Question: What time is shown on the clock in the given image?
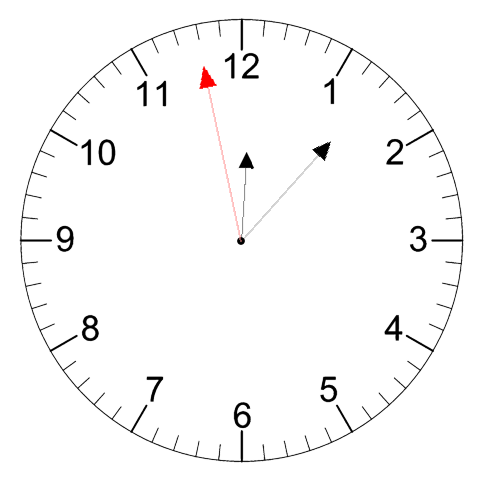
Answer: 12:06:58